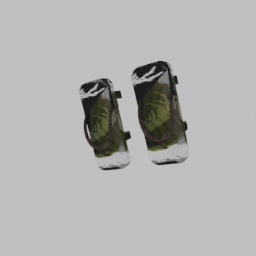
Label: people